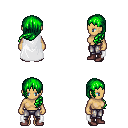
a pixel art fantasy rpg character, female body template, human, tanned skin, white cape, metal pants, green left-swept hairstyle, maroon shoes, four views (front, back, left, right), 2x2 character sprite sheet, small pixel art, hard edges, no anti-aliasing